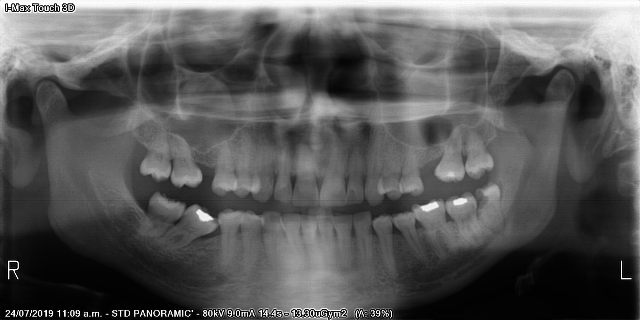
adult